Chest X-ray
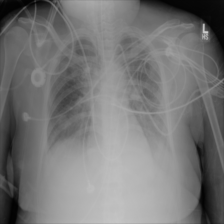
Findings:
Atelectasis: negative
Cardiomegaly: negative
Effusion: positive
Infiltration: negative
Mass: negative
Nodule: negative
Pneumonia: negative
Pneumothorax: negative
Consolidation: negative
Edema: negative
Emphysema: negative
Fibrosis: negative
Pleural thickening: negative
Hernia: negative